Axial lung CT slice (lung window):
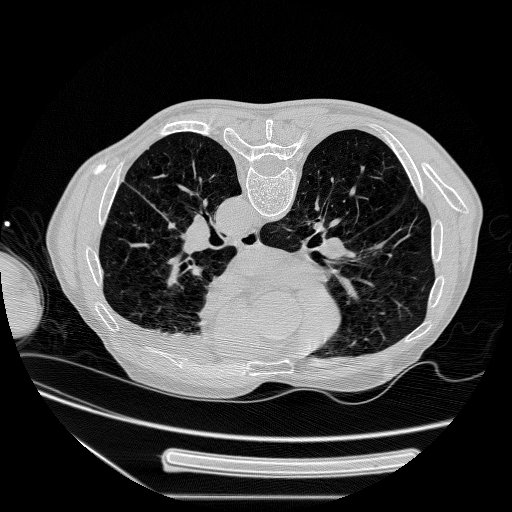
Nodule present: no